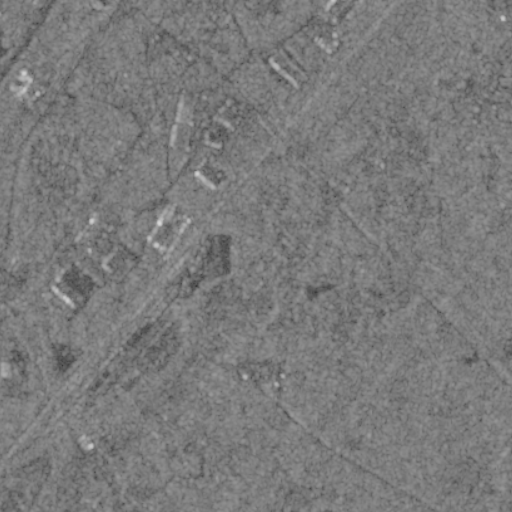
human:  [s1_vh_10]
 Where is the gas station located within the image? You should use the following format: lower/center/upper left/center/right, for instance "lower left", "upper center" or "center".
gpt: The gas station is located in the upper right of the image.
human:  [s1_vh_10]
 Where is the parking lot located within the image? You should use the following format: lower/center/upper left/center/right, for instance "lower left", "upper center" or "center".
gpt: The parking lot is located in the upper right of the image.
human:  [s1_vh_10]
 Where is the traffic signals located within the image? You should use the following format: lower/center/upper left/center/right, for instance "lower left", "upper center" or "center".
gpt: The traffic signals is located in the upper center of the image.
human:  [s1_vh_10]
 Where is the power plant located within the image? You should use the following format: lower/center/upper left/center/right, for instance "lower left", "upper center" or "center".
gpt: There is no power plant in the image.

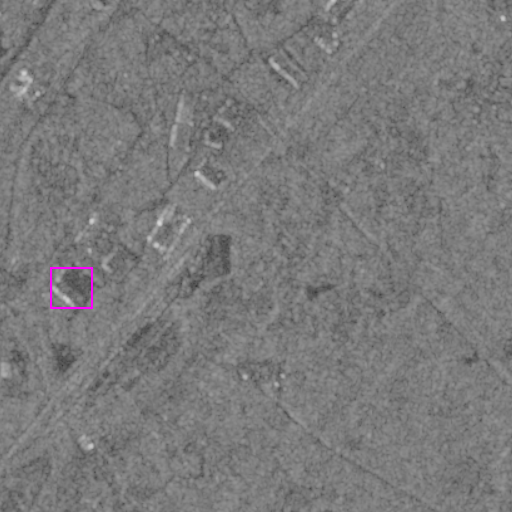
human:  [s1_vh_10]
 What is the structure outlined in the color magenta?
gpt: The structure outlined in magenta is a building.
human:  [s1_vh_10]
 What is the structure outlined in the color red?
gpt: There is no red outline.